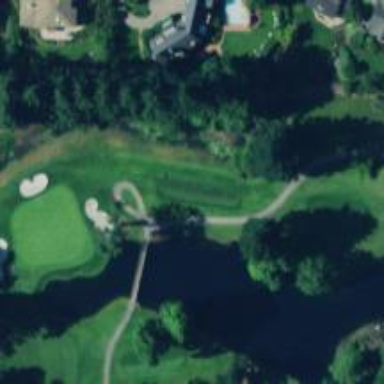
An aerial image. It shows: Path bridge used as golf cartpath.